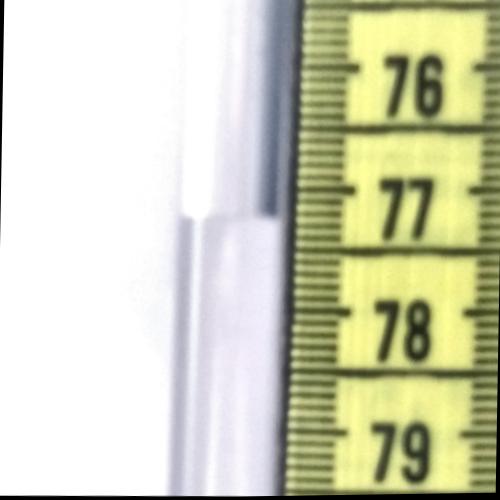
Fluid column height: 77.3 cm